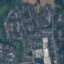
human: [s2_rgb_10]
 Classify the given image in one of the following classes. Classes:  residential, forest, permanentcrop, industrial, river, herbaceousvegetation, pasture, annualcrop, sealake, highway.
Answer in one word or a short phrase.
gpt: Residential